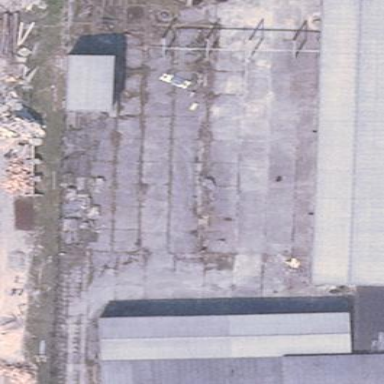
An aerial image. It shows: Industrial building.